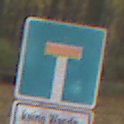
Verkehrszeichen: Sackgasse
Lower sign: HinweisGeaenderteVorfahrtVerkehrsfuehrungVerkehrsregelung3
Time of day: MorningAfternoon
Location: Outdoor (Nature)
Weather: Overcast
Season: Autumn
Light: Natural